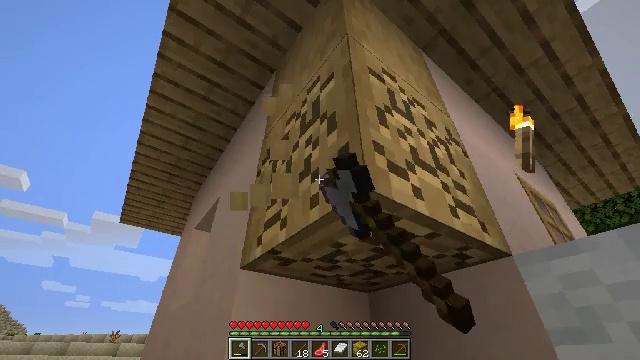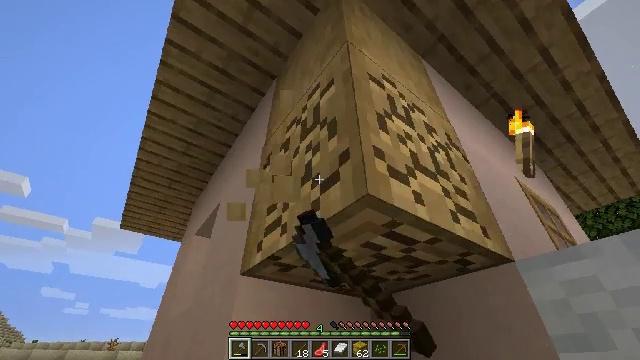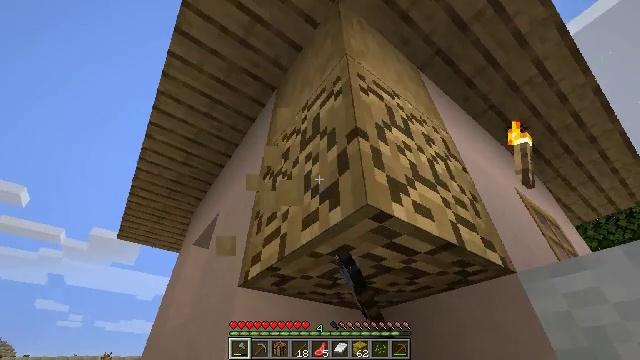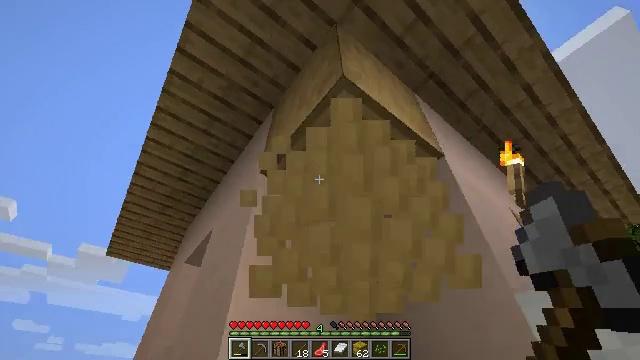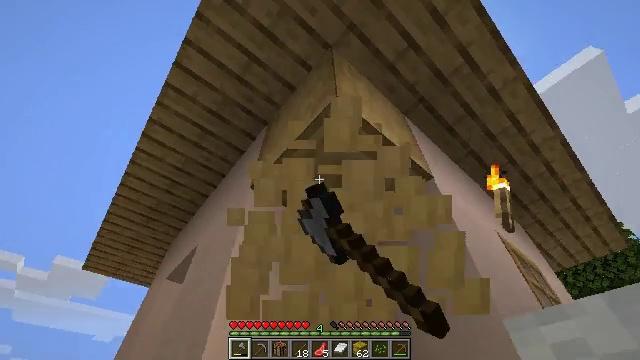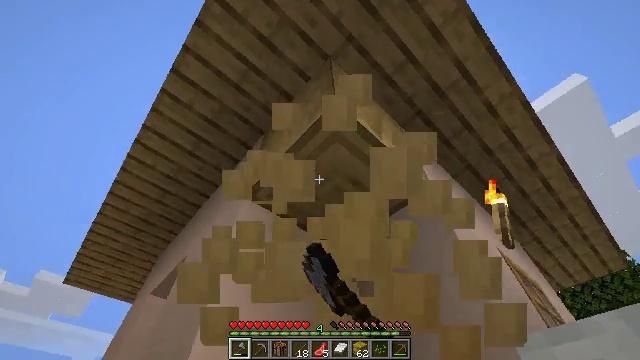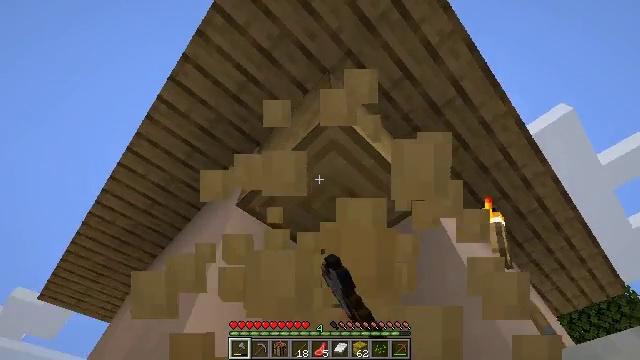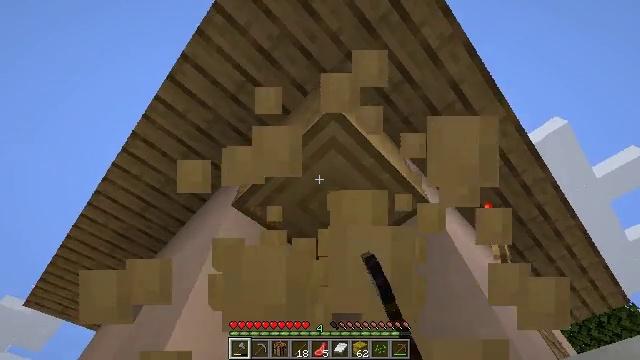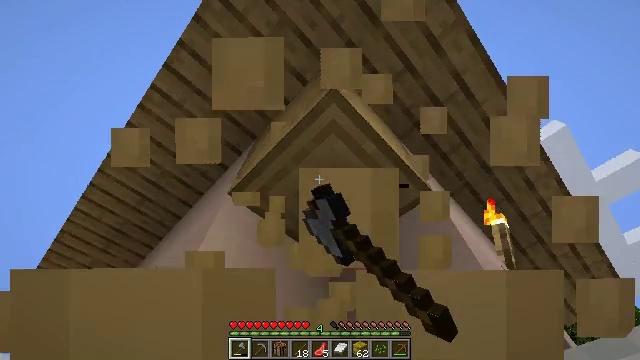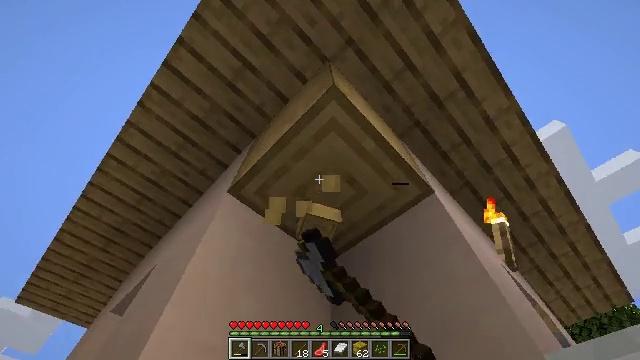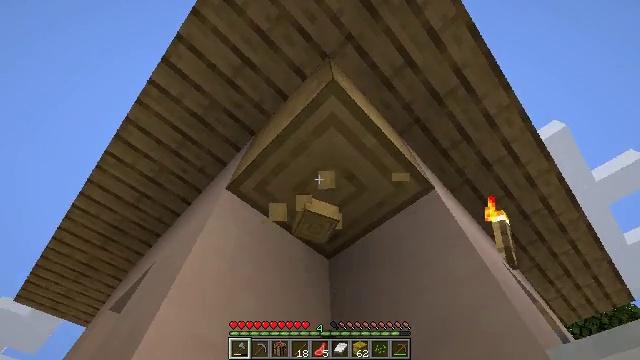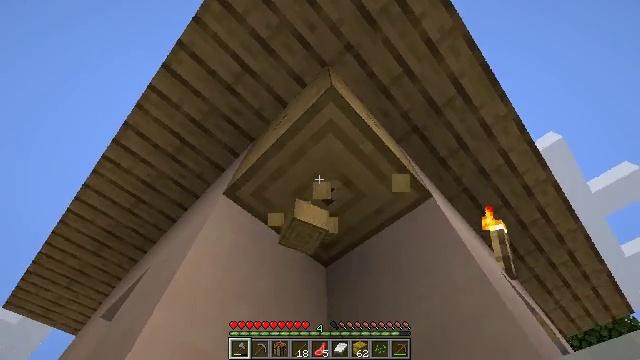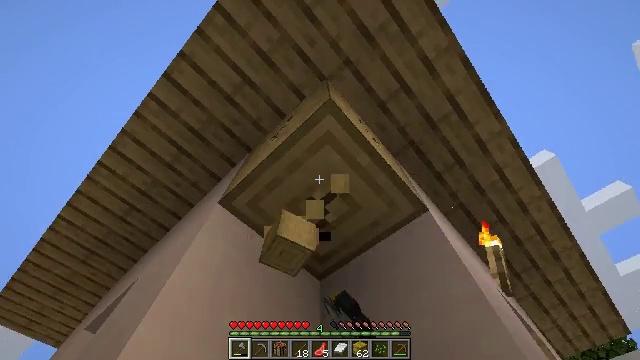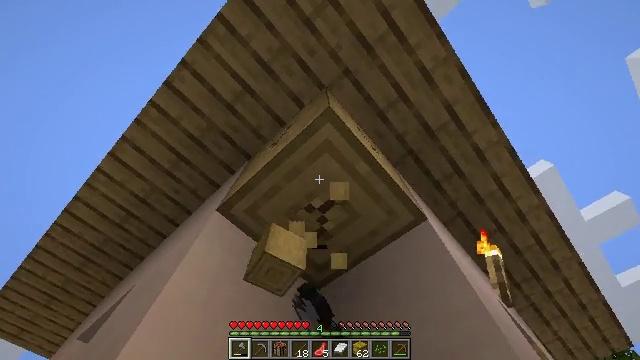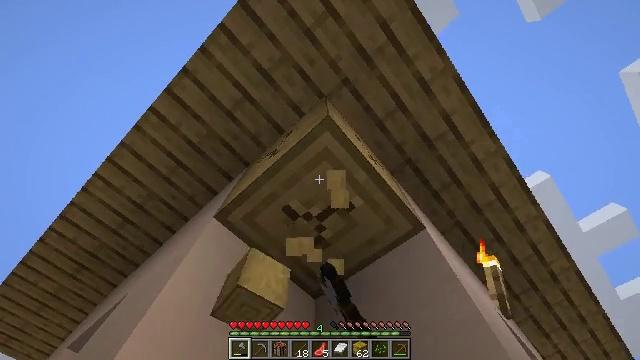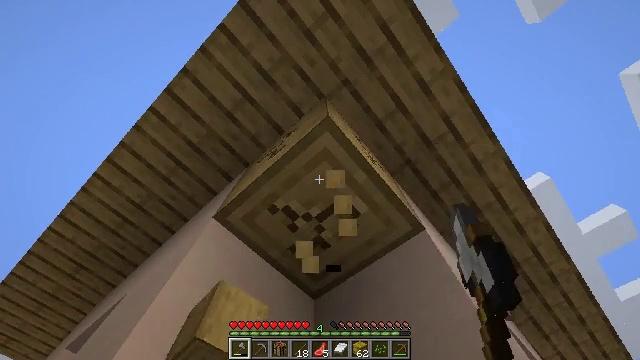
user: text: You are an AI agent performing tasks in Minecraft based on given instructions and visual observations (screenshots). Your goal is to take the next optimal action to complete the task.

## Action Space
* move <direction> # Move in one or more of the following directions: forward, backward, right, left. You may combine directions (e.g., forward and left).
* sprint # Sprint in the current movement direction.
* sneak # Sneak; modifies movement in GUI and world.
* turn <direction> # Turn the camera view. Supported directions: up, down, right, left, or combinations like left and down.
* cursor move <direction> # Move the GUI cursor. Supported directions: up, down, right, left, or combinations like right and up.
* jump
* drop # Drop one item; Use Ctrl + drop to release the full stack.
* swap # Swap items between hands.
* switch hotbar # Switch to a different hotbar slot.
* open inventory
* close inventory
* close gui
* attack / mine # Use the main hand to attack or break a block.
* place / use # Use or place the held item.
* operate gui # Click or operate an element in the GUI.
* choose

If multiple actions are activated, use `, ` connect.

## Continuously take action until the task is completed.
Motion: motion action
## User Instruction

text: Gather stripped oak log from a tree.
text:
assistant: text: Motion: turn up, attack / mine
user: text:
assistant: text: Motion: turn up, attack / mine
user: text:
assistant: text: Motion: turn right and up, attack / mine
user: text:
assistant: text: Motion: turn right and up, attack / mine
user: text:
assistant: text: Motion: move forward, turn right and up, attack / mine
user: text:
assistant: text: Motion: move forward, turn right and up, attack / mine
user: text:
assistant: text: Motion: turn up, attack / mine
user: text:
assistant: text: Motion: attack / mine
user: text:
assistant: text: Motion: attack / mine
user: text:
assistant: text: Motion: attack / mine
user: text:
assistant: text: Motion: turn up, attack / mine
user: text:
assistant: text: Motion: turn right and up, attack / mine
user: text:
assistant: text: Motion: turn up, attack / mine
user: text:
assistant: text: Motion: turn up, attack / mine
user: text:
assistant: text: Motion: attack / mine
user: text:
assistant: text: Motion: attack / mine
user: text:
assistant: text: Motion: attack / mine
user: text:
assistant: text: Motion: attack / mine
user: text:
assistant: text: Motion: attack / mine
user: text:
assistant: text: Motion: attack / mine
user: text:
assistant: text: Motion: attack / mine
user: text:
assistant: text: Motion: attack / mine
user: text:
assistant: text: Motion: attack / mine
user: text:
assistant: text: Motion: attack / mine
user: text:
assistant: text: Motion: attack / mine
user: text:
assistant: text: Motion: attack / mine
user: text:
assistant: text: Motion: attack / mine
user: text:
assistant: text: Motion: move forward, attack / mine
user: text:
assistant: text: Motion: attack / mine